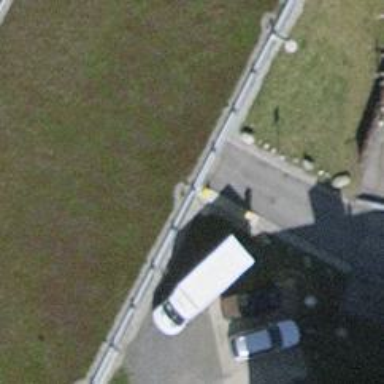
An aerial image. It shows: Parking entrance.